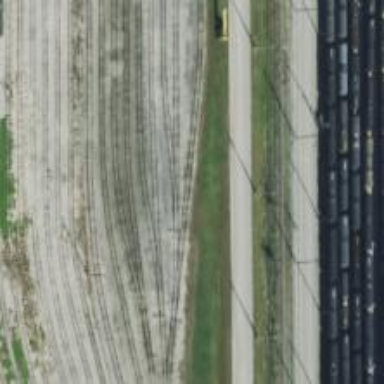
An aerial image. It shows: Railway yard in service.